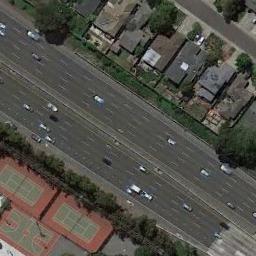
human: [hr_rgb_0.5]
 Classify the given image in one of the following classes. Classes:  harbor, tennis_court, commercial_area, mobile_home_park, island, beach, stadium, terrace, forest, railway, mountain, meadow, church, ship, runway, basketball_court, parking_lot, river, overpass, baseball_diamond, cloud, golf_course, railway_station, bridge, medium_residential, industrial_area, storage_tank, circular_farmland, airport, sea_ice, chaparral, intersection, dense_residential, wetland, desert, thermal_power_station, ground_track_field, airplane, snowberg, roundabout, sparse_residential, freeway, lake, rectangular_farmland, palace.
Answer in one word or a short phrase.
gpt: tennis_court